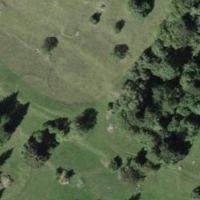
EUNIS habitat code: 26
Species observed at this site:
Dactylorhiza sambucina